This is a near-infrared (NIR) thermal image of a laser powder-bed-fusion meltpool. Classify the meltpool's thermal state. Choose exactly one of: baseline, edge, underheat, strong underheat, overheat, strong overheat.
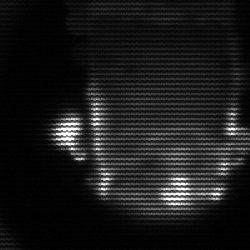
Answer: baseline